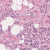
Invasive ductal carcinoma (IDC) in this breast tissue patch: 1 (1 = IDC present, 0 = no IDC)